Interaction volume radius: 10 \u00c5
Interaction volume height: 20 \u00c5
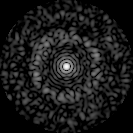
Disorder parameter: 0.8414